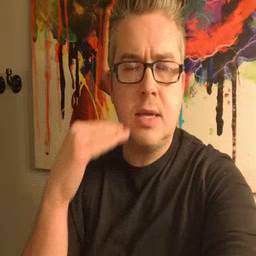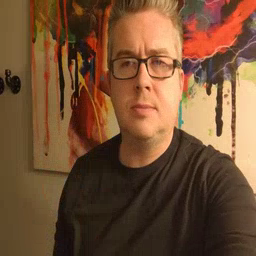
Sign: head